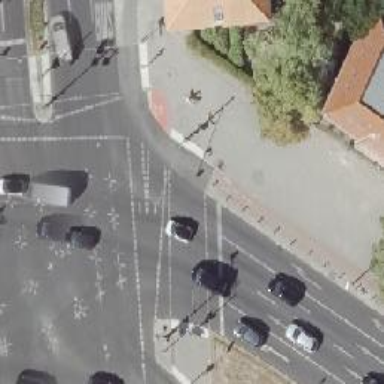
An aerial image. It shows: Secondary road with asphalt surface. There is cycle track on the right side of the road.